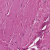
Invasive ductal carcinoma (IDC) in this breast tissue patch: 0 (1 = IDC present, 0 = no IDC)